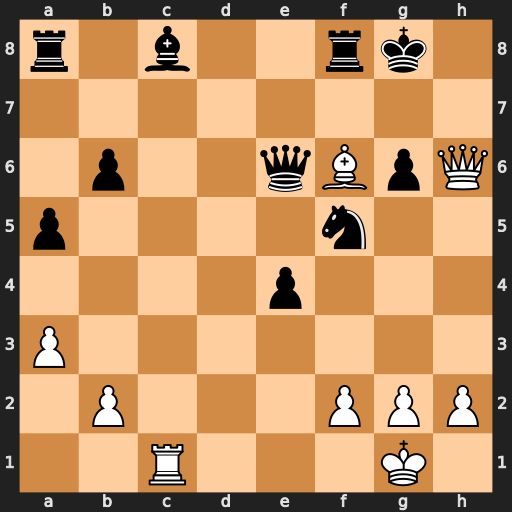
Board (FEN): r1b2rk1/8/1p2qBpQ/p4n2/4p3/P7/1P3PPP/2R3K1
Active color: w
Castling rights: -
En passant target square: -
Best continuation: Qxg6+ Ng7 Qxg7#